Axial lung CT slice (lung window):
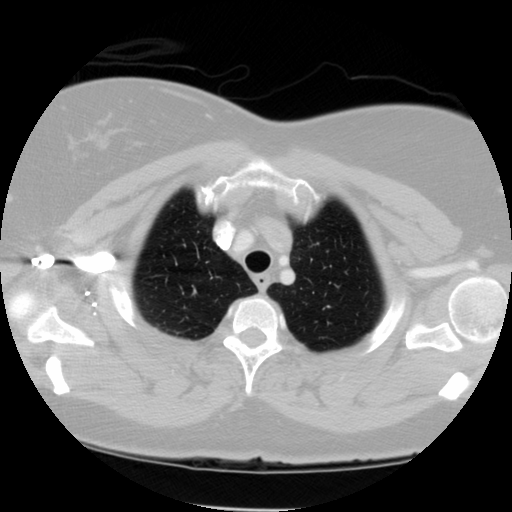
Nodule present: no